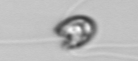
Label: flagellate_morphotype1